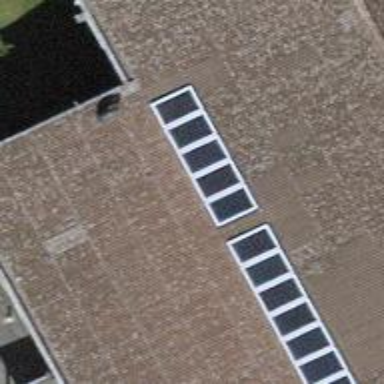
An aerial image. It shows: Solar power generator using photovoltaic panels.